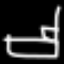
Label: bed